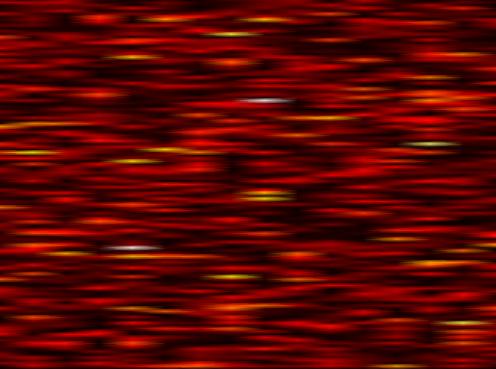
Label: OFDM